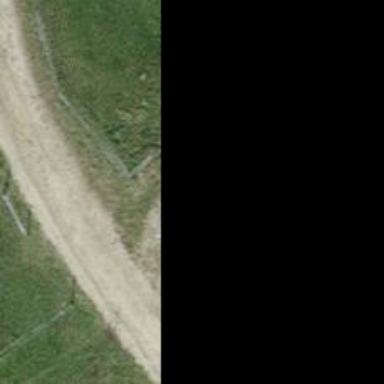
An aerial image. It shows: Gravel track with grade 2 tracktype.